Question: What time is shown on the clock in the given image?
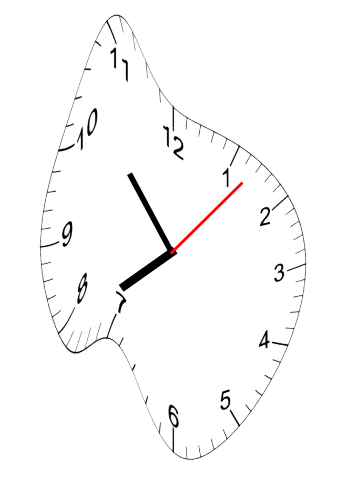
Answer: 07:53:07